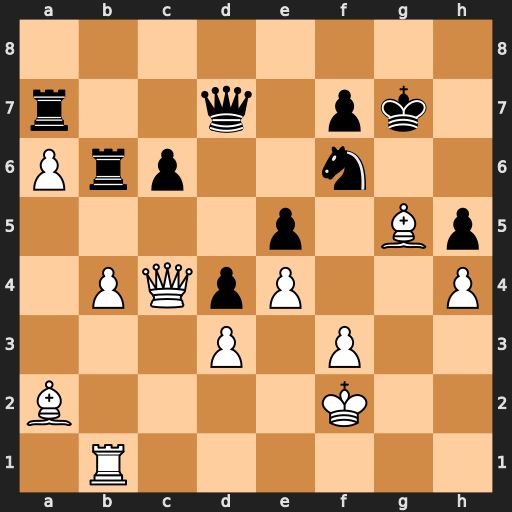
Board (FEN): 8/r2q1pk1/Prp2n2/4p1Bp/1PQpP2P/3P1P2/B4K2/1R6
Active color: w
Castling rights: -
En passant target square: -
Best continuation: Bxf6+ Kxf6 Qc1 Kg7 Qg5+